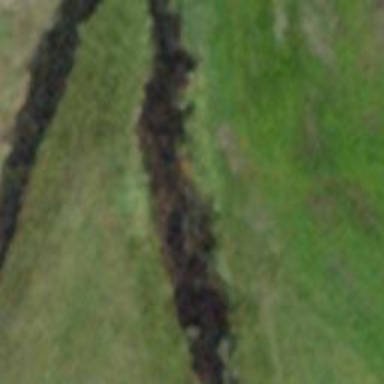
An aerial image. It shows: Ditch in the surroundings.